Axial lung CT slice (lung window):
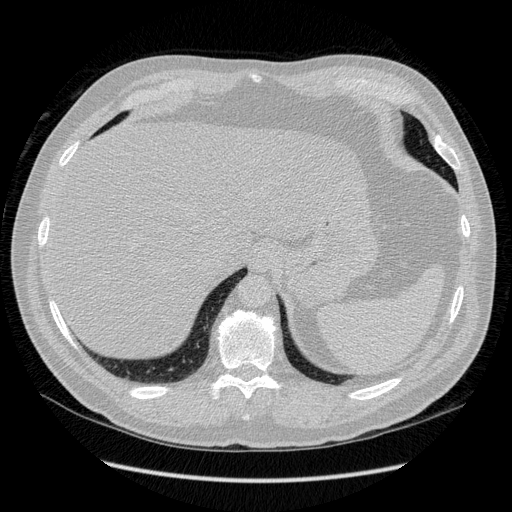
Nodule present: no